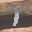
Label: 1